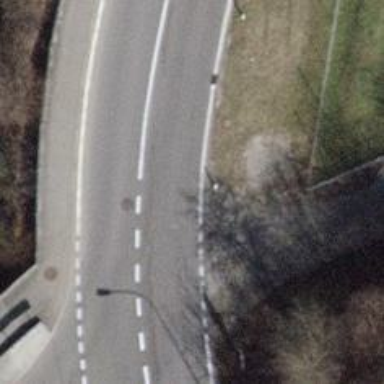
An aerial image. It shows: Secondary road with asphalt surface.